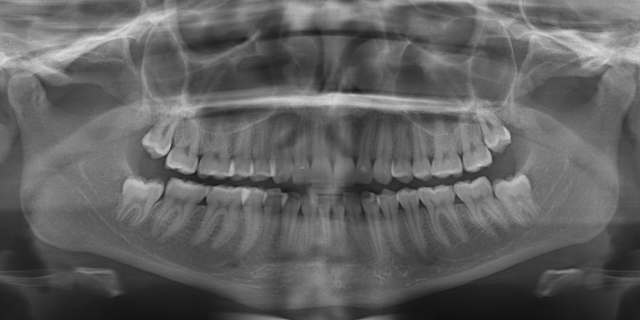
adult